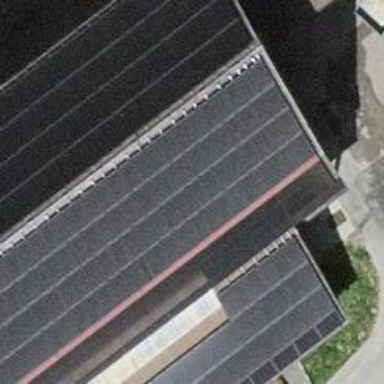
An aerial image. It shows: Solar power generator.